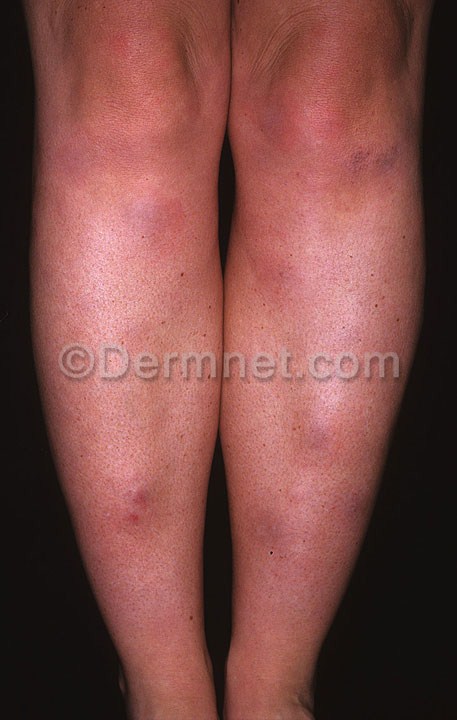
Disease: Vasculitis Photos